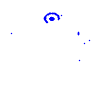
Particle: electron